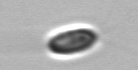
Label: Chrysochromulina